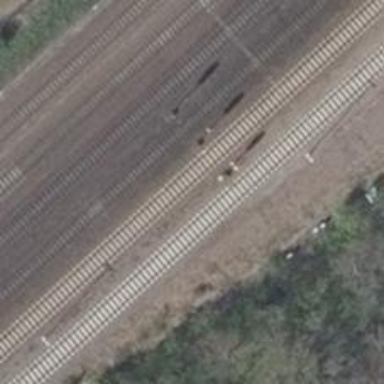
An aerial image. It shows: Railway signal.